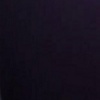
Label: space